Question: I have a complex maven project in IntelliJ and I wan't to use JRebel in it to speed up development time. The project is composed this way:
assinador-nfe
importador-nfe
compositor-nfe
marshaller-nfe
persistencia-banco
persistencia-venda
persistencia-cadastro
persistencia-nfe
persistencia-erp
persistencia-pagamento-recebimento
persistencia-estoque
persistencia-utilidades
banco-web
configuracao-web
seguranca-web
cadastro-web
erp-web **
pagamento-recebimento-web
componentes-web
estoque-web
venda-web
utilidades
gerador-relatorios
The names in bold are just pom projects, the normals are the projects with code...
The project erp-web is the project.
I've configured the JRebel plugin in ERP-HM project this way:
'''
<plugin>
<groupId>org.zeroturnaround</groupId>
<artifactId>jrebel-maven-plugin</artifactId>
<version>1.1.3</version>
<configuration>
<packaging>war</packaging>
<web>
<resources>
<resource>
</resource>
</resources>
</web>
</configuration>
<executions>
<execution>
<id>generate-rebel-xml</id>
<phase>process-resources</phase>
<goals>
<goal>generate</goal>
</goals>
</execution>
</executions>
</plugin>
'''
In IntelliJ I've configured the project like JRebel wizard tell:

'''
-------- HEADER --------
VERSION 2
JVM_ID 43ce9d1ce623bd1d7995a6d2c715000b
JVM_STARTED 1337341646006
LOG_STARTED 1337341646178
-------- EOF HEADER --------
[2012-05-18 08:47:26.187] Rebel properties loaded from /home/hudson/.IntelliJIdea11/config/plugins/jr-ide-idea/lib/jrebel/conf/jrebel.properties:
rebel.env.ide=intellij11
rebel.env.ide_server_start=true
rebel.env.java_version=java16
rebel.env.maven=true
rebel.env.operating_system=unix
rebel.env.server=glassfish
rebel.jasper_plugin=false
rebel.jboss_plugin=false
rebel.log=true
rebel.properties.version=2
rebel.stats.time=146
rebel.weblogic_plugin=false
rebel.websphere_plugin=false
[2012-05-18 08:47:26.196] Found a license file: /home/hudson/.jrebel/jrebel.lic
[2012-05-18 08:47:26.271] License information: {uid=ffc12cd3-d035-4576-871d-0e92fd9c38e5, Name=Hudson Assumpcao, limited=true, GeneratedOn=Tue May 15 14:36:55 BRT 2012, Email=brevleq@gmail.com, Seats=1, Product=JRebel, limitedFrom=Sun May 13 14:36:55 BRT 2012, override=false, Organization=Gep, limitedUntil=Thu Jun 14 14:36:55 BRT 2012}
[2012-05-18 08:47:26.282] Now: Fri May 18 08:47:26 BRT 2012 Sun May 13 14:36:55 BRT 2012 Thu Jun 14 14:36:55 BRT 2012
[2012-05-18 08:47:26.282] JRebel 4.6.2 (201205021440)
[2012-05-18 08:47:26.283] (c) Copyright ZeroTurnaround OU, Estonia, Tartu.
[2012-05-18 08:47:26.283]
[2012-05-18 08:47:26.290] Over the last 1 days JRebel prevented
[2012-05-18 08:47:26.290] at least 0 redeploys/restarts saving you about 0 hours.
[2012-05-18 08:47:26.290]
[2012-05-18 08:47:26.291] This product is licensed to Hudson Assumpcao (Gep)
[2012-05-18 08:47:26.298] until June 14, 2012
[2012-05-18 08:47:26.298]
[2012-05-18 08:47:26.299] *************************************************************
[2012-05-18 08:47:26.299] Your license is about to EXPIRE!
[2012-05-18 08:47:26.300] *************************************************************
[2012-05-18 08:47:26.300]
[2012-05-18 08:47:26.301] This license will expire in 27 days and JRebel will
[2012-05-18 08:47:26.301] stop working after that. Renew your license at:
[2012-05-18 08:47:26.301] http://sales.zeroturnaround.com/?<PHONE>
[2012-05-18 08:47:26.302] JRebel is running with the following internal licensing configuration:
[2012-05-18 08:47:26.302] License valid? true
[2012-05-18 08:47:26.302] License flags: [none]
[2012-05-18 08:47:26.303] License type: LIMITED
'''
unfortunately JRebel isn't working cause when I change code and refresh browser nothing happens...
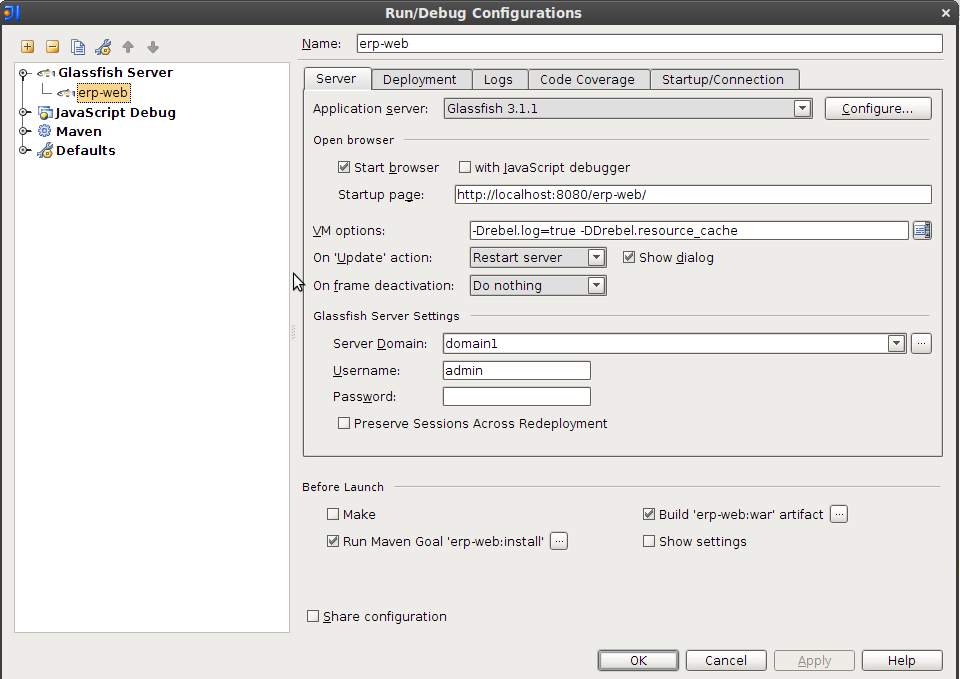
Answer: I removed maven plugin and added this rebel.xml in the resources folder of my web application:
'''
<classpath>
<dir name="/home/hudson/projetos/ERP-HM/modulos-web/erp-web/target/erp-web-0.1.0/WEB-INF/classes/">
<include name="com/hrgi/**"/>
</dir>
<jarset dir="/home/hudson/projetos/ERP-HM/modulos-web/erp-web/target/erp-web-0.1.0/WEB-INF/lib">
<include name="gerador-relatorios*.jar"/>
<include name="assinador-nfe*.jar"/>
<include name="compositor-nfe*.jar"/>
<include name="importador-nfe*.jar"/>
<include name="marshaller-nfe*.jar"/>
<include name="banco-web*.jar"/>
<include name="cadastro-web*.jar"/>
<include name="componentes-web*.jar"/>
<include name="configuracao-web*.jar"/>
<include name="estoque-web*.jar"/>
<include name="pagamento-recebimento-web*.jar"/>
<include name="seguranca-web*.jar"/>
<include name="venda-web*.jar"/>
<include name="persistencia-banco*.jar"/>
<include name="persistencia-cadastro*.jar"/>
<include name="persistencia-erp*.jar"/>
<include name="persistencia-estoque*.jar"/>
<include name="persistencia-nfe*.jar"/>
<include name="persistencia-pagamento-recebimento*.jar"/>
<include name="persistencia-utilidades*.jar"/>
<include name="persistencia-venda*.jar"/>
<include name="utilidades*.jar"/>
</jarset>
</classpath>
<web>
<link target="/">
<dir name="/home/hudson/projetos/ERP-HM/modulos-web/erp-web/target/erp-web-0.1.0"/>
</link>
</web>
'''
The jars included here are part of the complete maven project. Now JRebel is working fine...